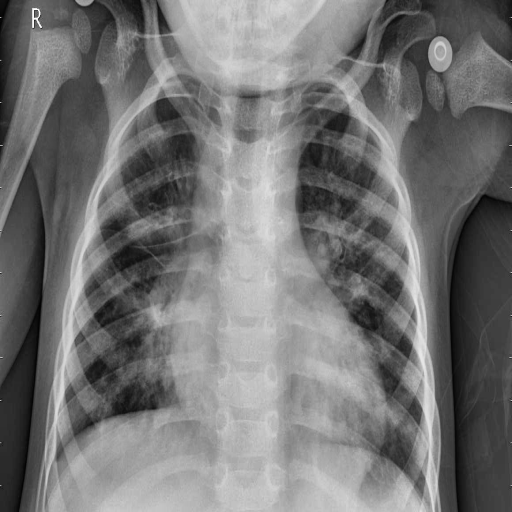
Finding: PNEUMONIA